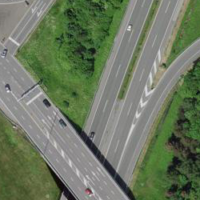
EUNIS habitat code: 57
Species observed at this site:
Cirsium vulgare